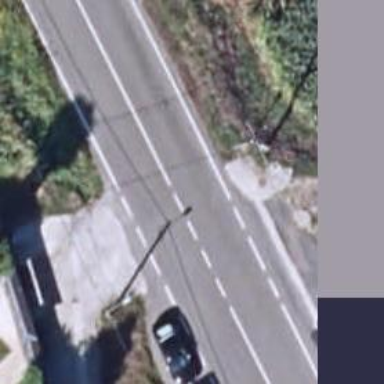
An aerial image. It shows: Secondary road with asphalt surface.